Question: Where blast?
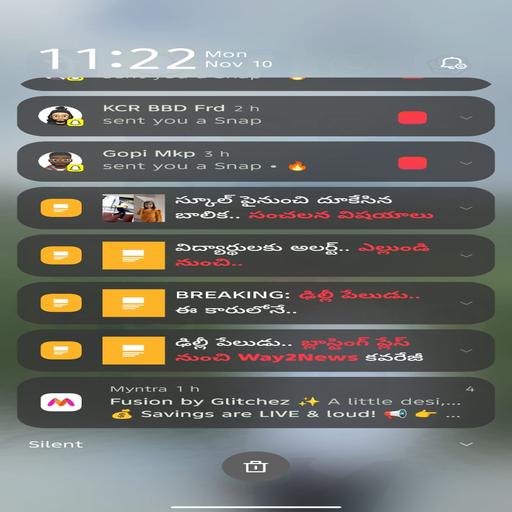
Answer: Delhi place